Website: apple-inc
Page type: customer-info-address
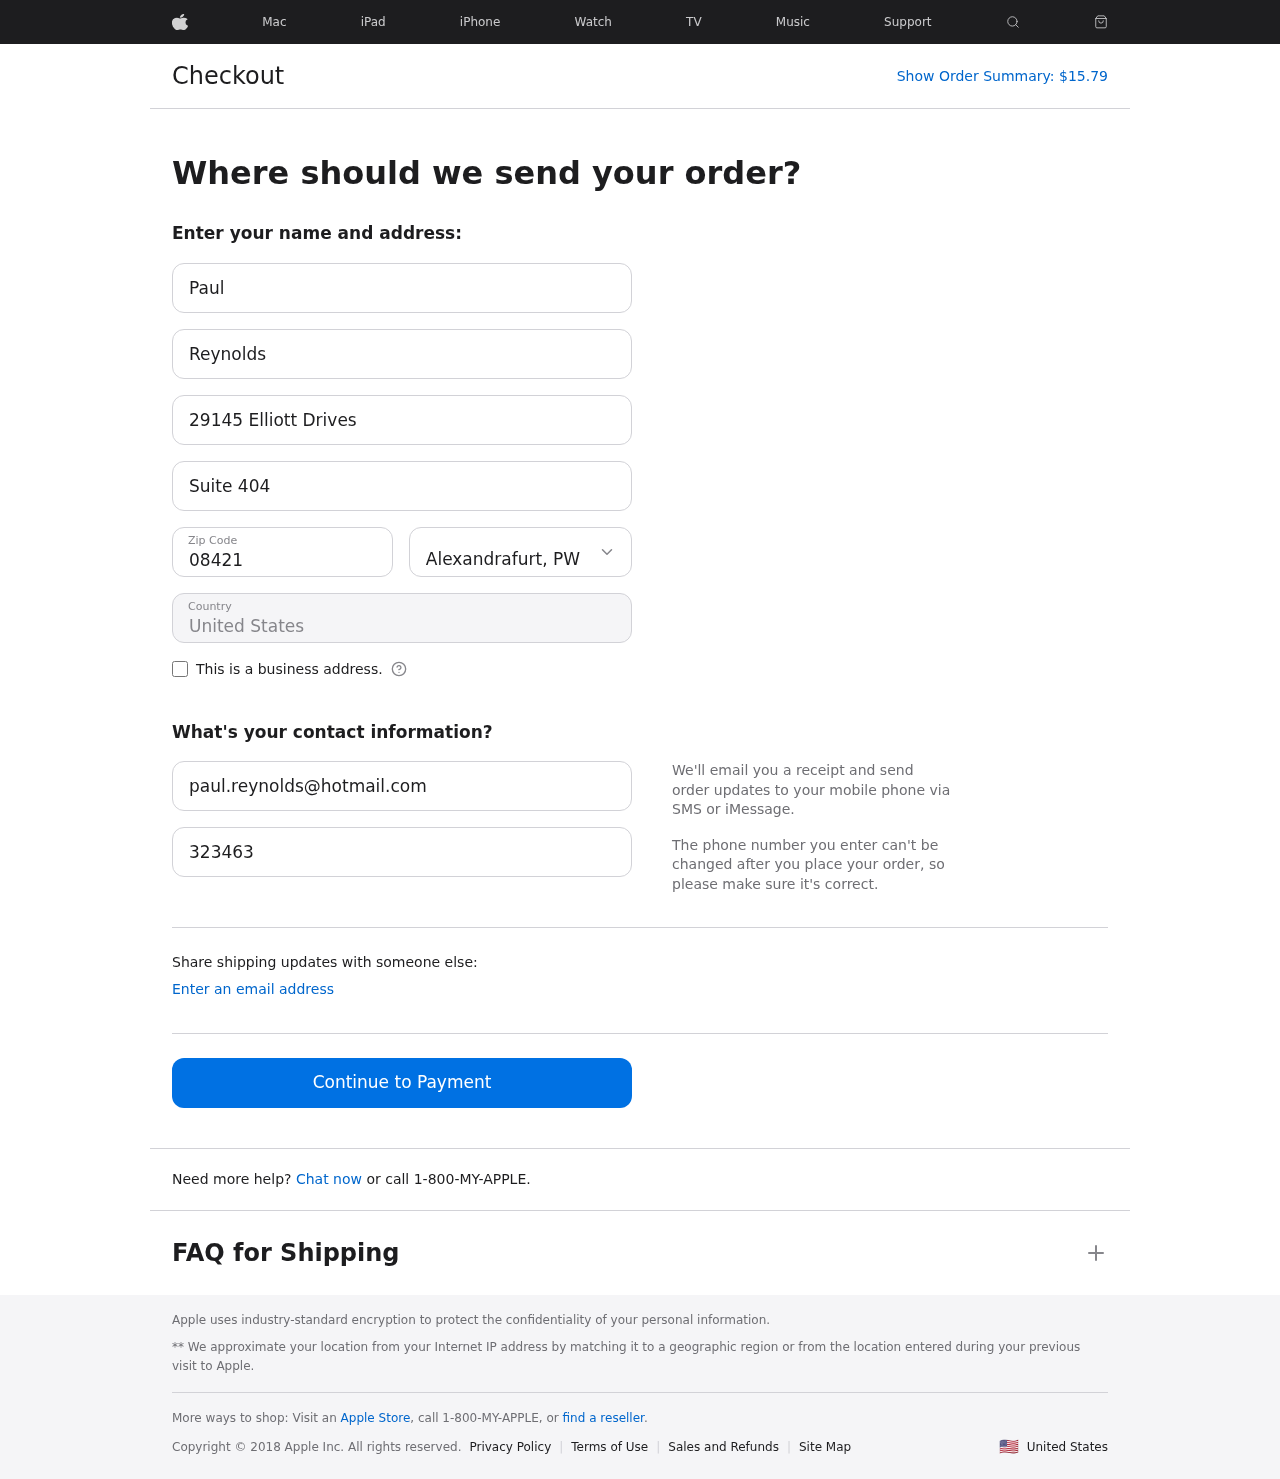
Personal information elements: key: PII_CITY_STATE
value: Alexandrafurt, PW
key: PII_COUNTRY
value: United States
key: PII_EMAIL
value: paul.reynolds@hotmail.com
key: PII_FIRSTNAME
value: Paul
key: PII_LASTNAME
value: Reynolds
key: PII_PHONE
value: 3234631568
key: PII_POSTCODE
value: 08421
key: PII_STREET
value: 29145 Elliott Drives
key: PII_STREET2
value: Suite 404
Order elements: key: ORDER_TOTAL
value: $15.79